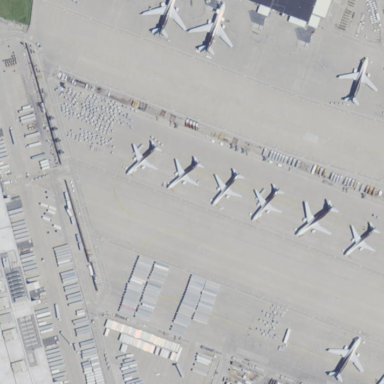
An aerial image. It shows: Apron at the airport.